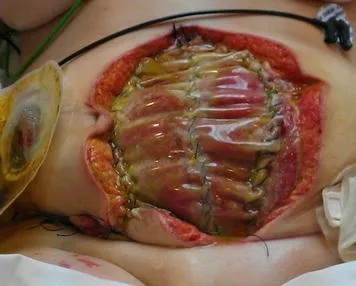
Bogota bag.
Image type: medical_photograph (other_medical_photograph)